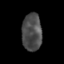
Tissue: skin
Cell type: Epithelial cells
Senescence score: 0.8455
Nuclear area (px): 730
Mean DAPI intensity: 75.658